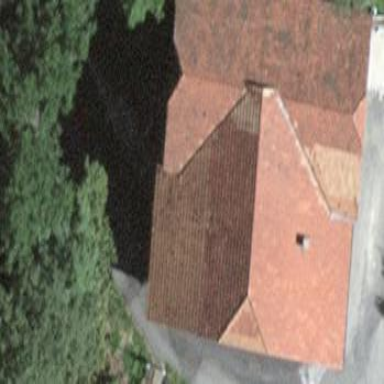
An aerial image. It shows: Farm building.